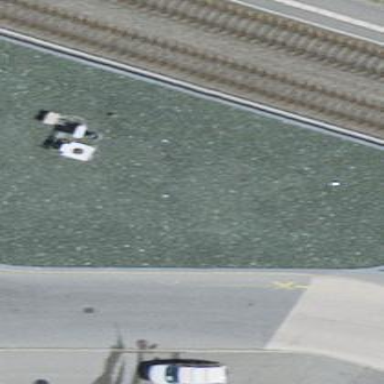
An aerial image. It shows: Train station building.